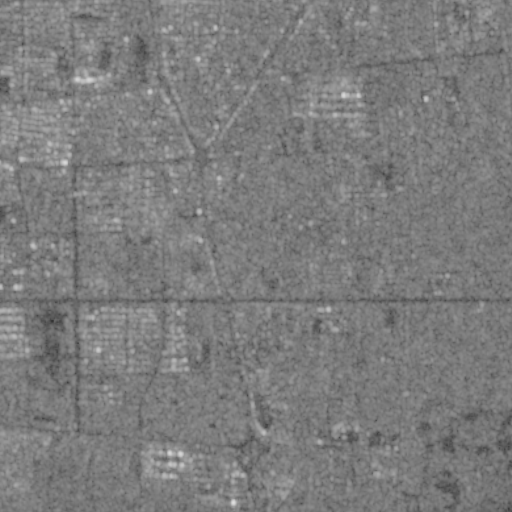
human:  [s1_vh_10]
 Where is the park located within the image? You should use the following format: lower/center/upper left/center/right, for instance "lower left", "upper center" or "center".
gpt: The park is located in the lower right of the image.
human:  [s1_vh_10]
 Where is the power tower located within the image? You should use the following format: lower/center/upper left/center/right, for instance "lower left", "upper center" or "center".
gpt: The power tower is located in the lower right of the image.
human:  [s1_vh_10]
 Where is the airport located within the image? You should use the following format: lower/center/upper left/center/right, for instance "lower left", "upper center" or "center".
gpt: There is no airport in the image.

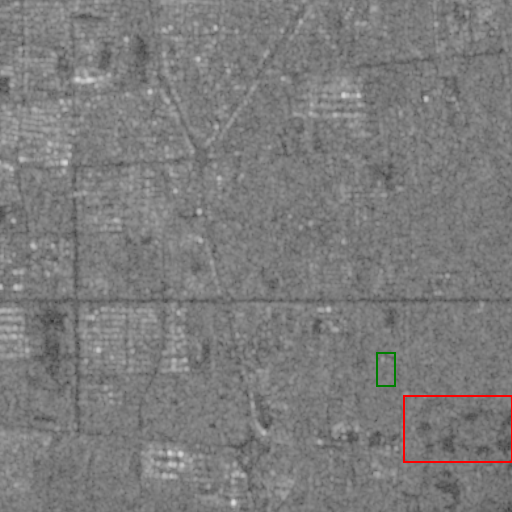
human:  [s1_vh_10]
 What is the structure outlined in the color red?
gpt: The structure outlined in red is a park.
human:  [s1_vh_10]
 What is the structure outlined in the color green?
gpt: The structure outlined in green is a power substation.
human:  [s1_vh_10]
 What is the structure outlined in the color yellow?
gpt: There is no yellow outline.